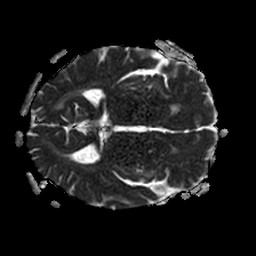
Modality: ADC
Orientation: axial
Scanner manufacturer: philips
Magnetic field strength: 1.5 T
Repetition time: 3.266 s
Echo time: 0.06899 s